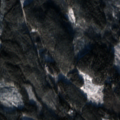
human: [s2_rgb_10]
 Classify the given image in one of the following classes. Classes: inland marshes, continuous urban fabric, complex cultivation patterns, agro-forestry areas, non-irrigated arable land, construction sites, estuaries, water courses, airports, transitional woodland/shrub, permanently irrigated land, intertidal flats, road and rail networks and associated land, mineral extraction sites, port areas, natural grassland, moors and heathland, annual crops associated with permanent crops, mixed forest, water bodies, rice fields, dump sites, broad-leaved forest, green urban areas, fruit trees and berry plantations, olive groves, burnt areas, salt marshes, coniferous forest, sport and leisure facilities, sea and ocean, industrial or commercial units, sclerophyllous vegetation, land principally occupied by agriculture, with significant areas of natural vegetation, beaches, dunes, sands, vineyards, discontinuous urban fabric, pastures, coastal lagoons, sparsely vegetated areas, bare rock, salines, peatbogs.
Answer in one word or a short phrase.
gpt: coniferous forest, mixed forest, transitional woodland/shrub